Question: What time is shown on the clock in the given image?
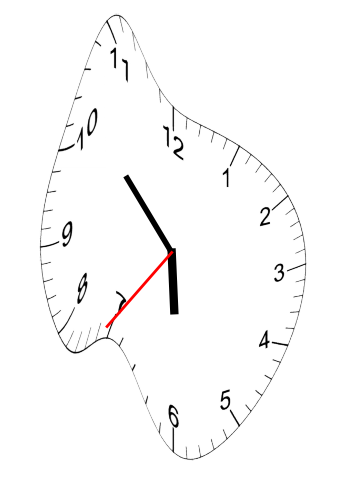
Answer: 05:52:36